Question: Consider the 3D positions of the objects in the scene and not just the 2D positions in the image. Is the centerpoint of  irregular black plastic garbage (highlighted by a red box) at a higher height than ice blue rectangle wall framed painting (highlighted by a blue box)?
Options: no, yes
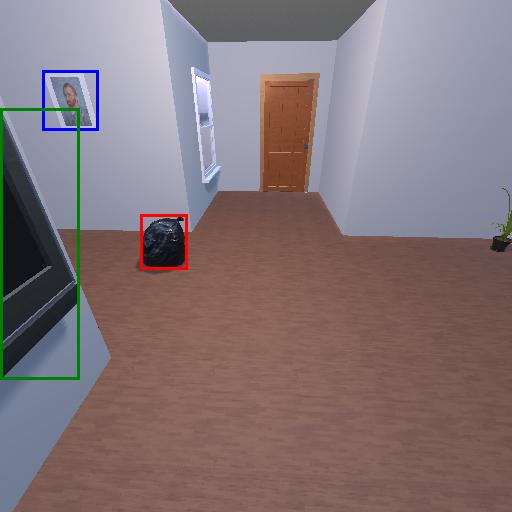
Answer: no